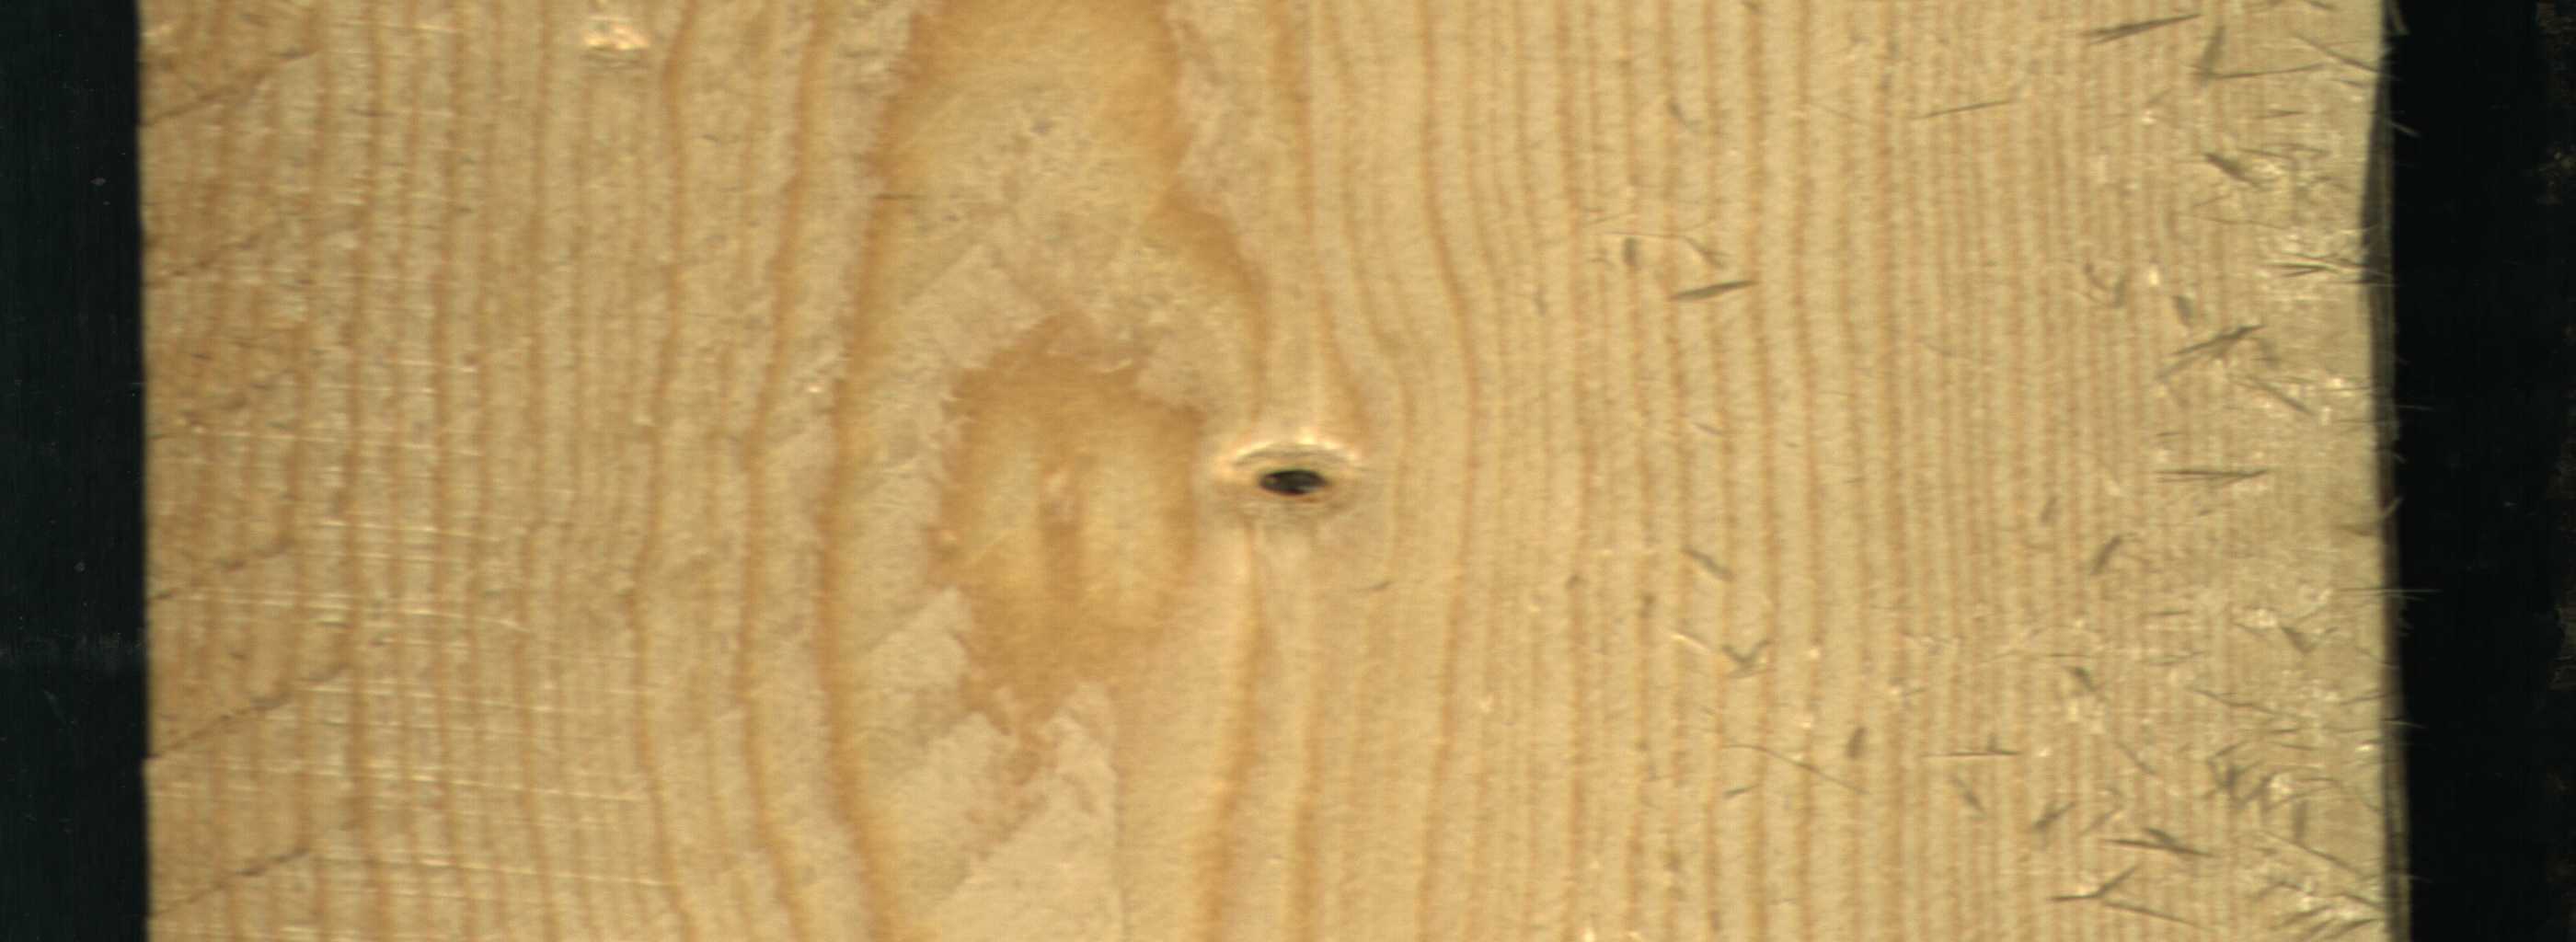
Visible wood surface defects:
Dead_Knot